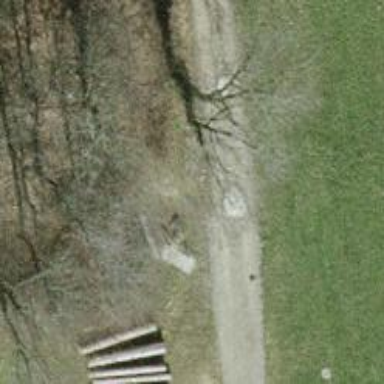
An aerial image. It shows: Bench.